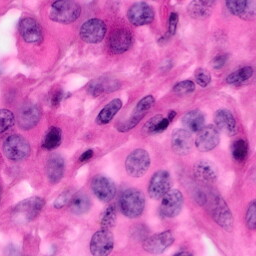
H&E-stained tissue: Pancreatic